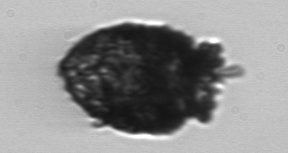
Label: Stenosemella_pacifica